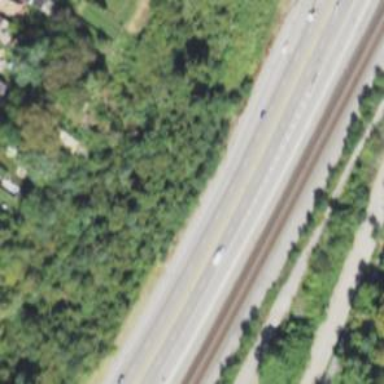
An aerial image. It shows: Motorway junction.